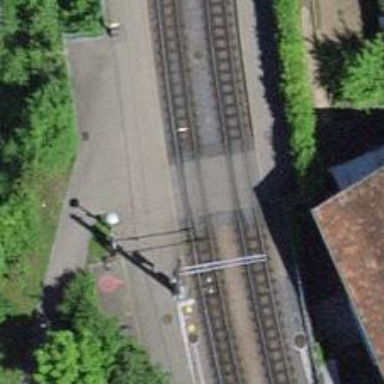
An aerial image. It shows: Uncontrolled railway crossing.